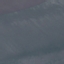
Label: SeaLake